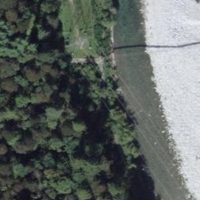
EUNIS habitat code: 44
Species observed at this site:
Daphne laureola